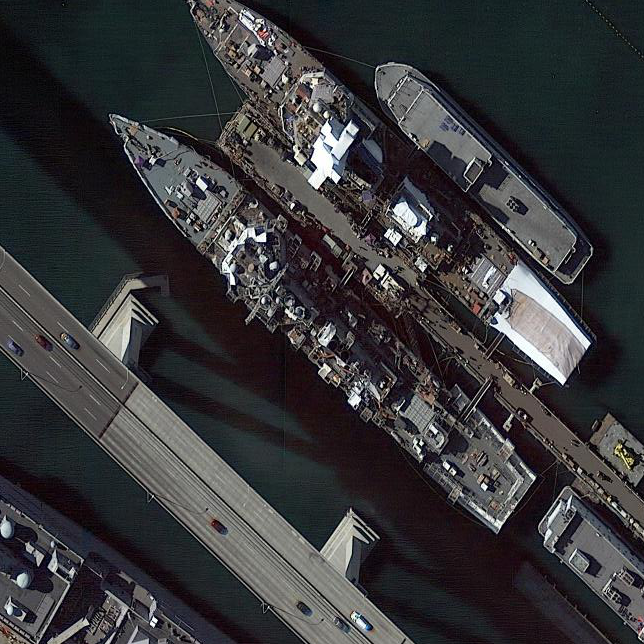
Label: destroyer